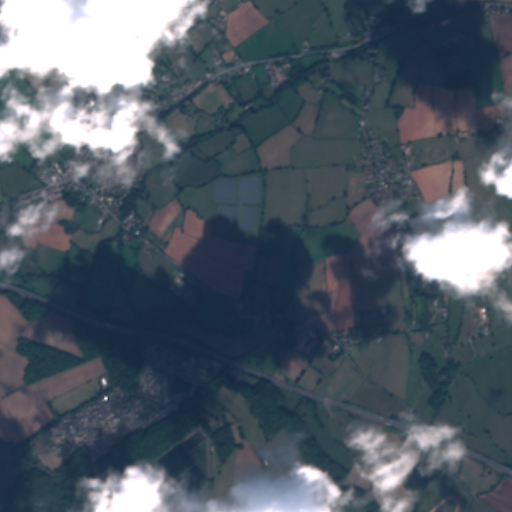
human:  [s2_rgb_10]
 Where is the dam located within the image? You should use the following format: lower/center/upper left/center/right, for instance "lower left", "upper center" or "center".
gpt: The dam is located in the lower center of the image.
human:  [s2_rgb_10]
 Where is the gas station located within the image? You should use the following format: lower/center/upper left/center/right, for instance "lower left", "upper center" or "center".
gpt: The gas station is located in the center left of the image.
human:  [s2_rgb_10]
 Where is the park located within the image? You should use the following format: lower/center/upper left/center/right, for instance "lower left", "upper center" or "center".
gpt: The park is located in the lower left of the image.
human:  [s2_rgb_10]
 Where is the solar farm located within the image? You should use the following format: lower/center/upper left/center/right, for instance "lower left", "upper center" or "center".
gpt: The solar farm is located in the center of the image.
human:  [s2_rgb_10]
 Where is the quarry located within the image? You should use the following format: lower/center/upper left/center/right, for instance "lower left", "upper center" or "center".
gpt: There is no quarry in the image.